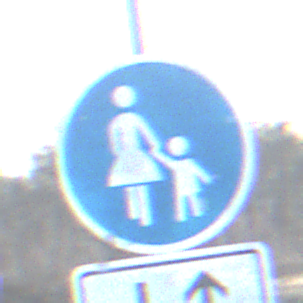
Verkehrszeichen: Gehweg
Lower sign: RichtungsangabeDurchPfeile8
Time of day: SunriseSunset
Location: Outdoor (Suburban)
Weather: PartlyCloudy
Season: Winter
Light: Natural